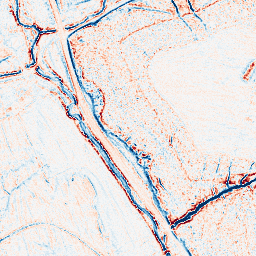
Category: edge_preserving
Decomposition family: anisotropic_diffusion
Decomposition parameters: iterations: 10
kappa: 100
gamma: 0.1
Upsampling method: cubic_catmull_rom
Upsampling parameters: scale: 2
Upsampling scale: 2